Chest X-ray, AP view. Patient: 59 years old, sex M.
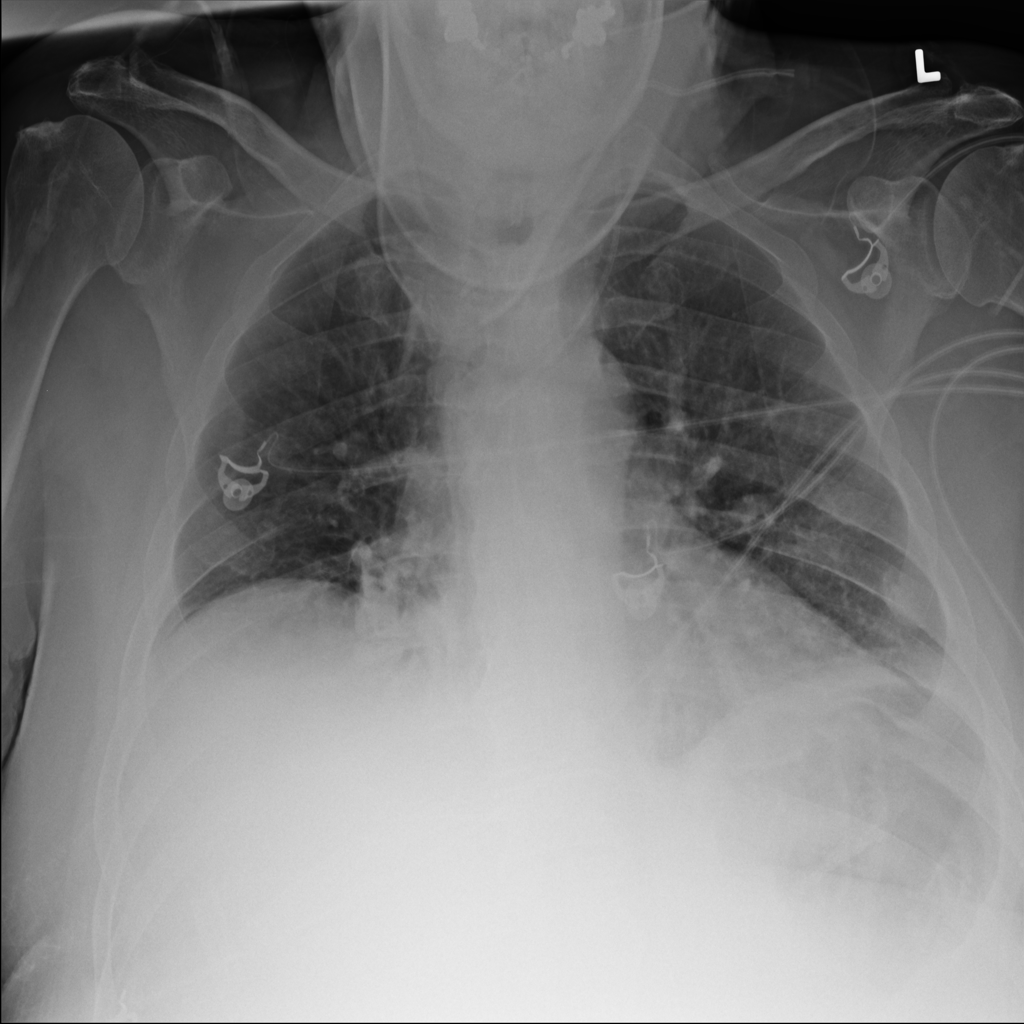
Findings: No Finding